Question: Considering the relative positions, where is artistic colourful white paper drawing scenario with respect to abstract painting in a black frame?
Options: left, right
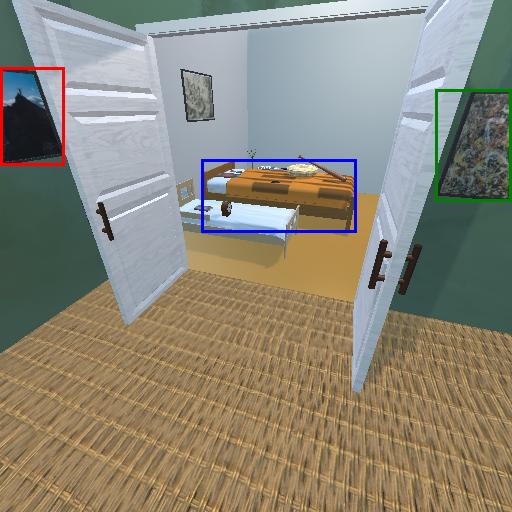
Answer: left